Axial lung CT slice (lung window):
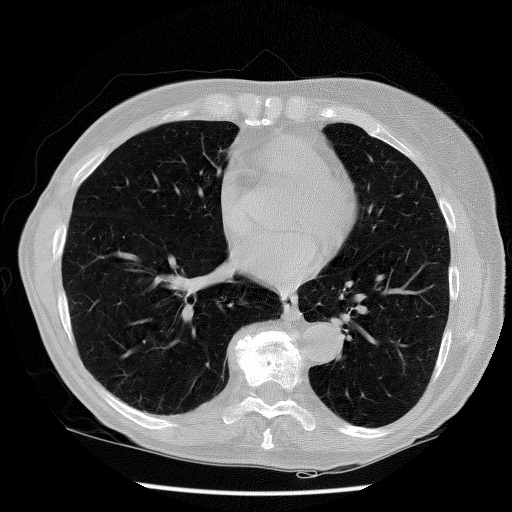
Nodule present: no